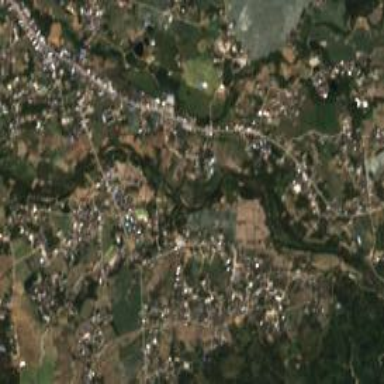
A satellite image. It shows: Village area.